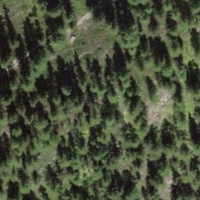
EUNIS habitat code: 43
Species observed at this site:
Melitaea diamina
Colias palaeno